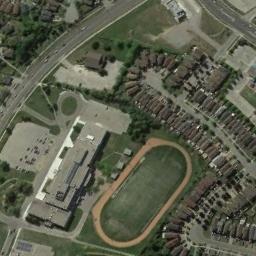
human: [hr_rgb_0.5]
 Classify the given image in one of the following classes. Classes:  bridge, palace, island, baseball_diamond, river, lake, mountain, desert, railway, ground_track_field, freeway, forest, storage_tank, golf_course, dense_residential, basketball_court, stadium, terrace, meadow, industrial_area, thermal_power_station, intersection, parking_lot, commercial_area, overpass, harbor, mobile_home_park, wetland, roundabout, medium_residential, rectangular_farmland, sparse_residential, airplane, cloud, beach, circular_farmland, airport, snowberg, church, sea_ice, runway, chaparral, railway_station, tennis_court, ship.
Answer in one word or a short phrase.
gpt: ground_track_field